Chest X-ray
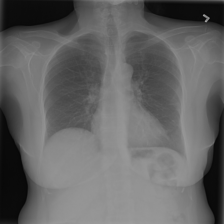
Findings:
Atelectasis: negative
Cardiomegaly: negative
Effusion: negative
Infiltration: negative
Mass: negative
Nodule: negative
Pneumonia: negative
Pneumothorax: negative
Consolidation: negative
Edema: negative
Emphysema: negative
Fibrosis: negative
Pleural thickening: negative
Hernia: negative